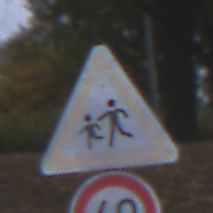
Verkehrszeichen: KinderRechts
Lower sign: Geschwindigkeit60
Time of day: MorningAfternoon
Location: Outdoor (Urban)
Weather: Overcast
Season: NotSpecified
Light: Natural